Interaction volume radius: 10 \u00c5
Interaction volume height: 35 \u00c5
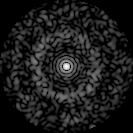
Disorder parameter: 0.8525